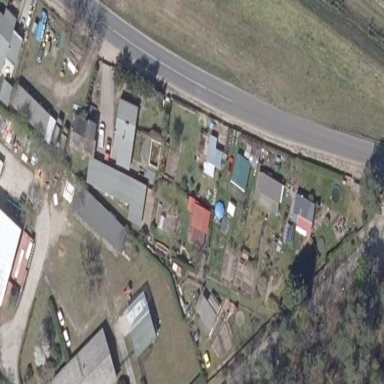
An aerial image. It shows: Allotments area.